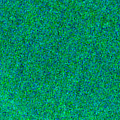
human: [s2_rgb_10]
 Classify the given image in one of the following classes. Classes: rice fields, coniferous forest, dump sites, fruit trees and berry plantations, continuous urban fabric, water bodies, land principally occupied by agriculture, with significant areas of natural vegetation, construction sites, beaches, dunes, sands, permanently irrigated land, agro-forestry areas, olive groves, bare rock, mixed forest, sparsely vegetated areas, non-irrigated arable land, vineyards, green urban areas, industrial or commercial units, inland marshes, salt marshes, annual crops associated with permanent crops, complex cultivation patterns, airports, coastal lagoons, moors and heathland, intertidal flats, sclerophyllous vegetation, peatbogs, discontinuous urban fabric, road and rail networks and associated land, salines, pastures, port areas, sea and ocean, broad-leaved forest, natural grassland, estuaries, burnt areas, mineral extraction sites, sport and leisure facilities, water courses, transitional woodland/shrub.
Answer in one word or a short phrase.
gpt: sea and ocean